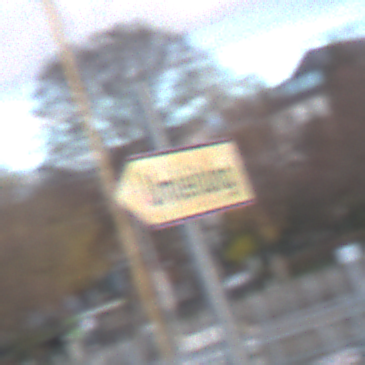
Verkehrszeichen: UmleitungswegweiserLinksweisend
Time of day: SunriseSunset
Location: Outdoor (Suburban)
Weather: PartlyCloudy
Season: NotSpecified
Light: Natural